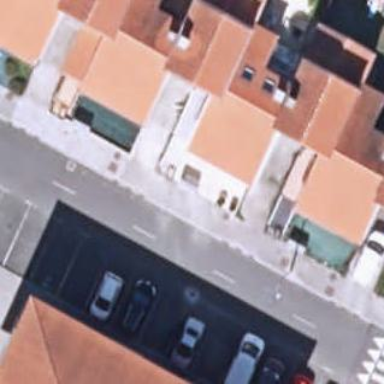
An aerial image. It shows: Simple and straightforward house.